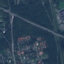
Land use / land cover: Highway